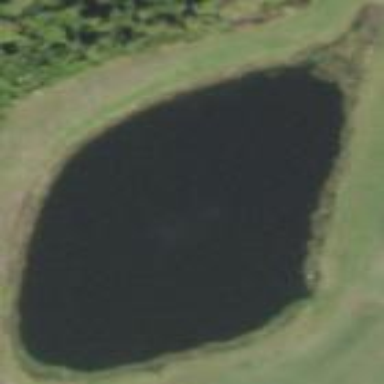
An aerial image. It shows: Water hazard on golf course. The hazard is natural water feature.